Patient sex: F
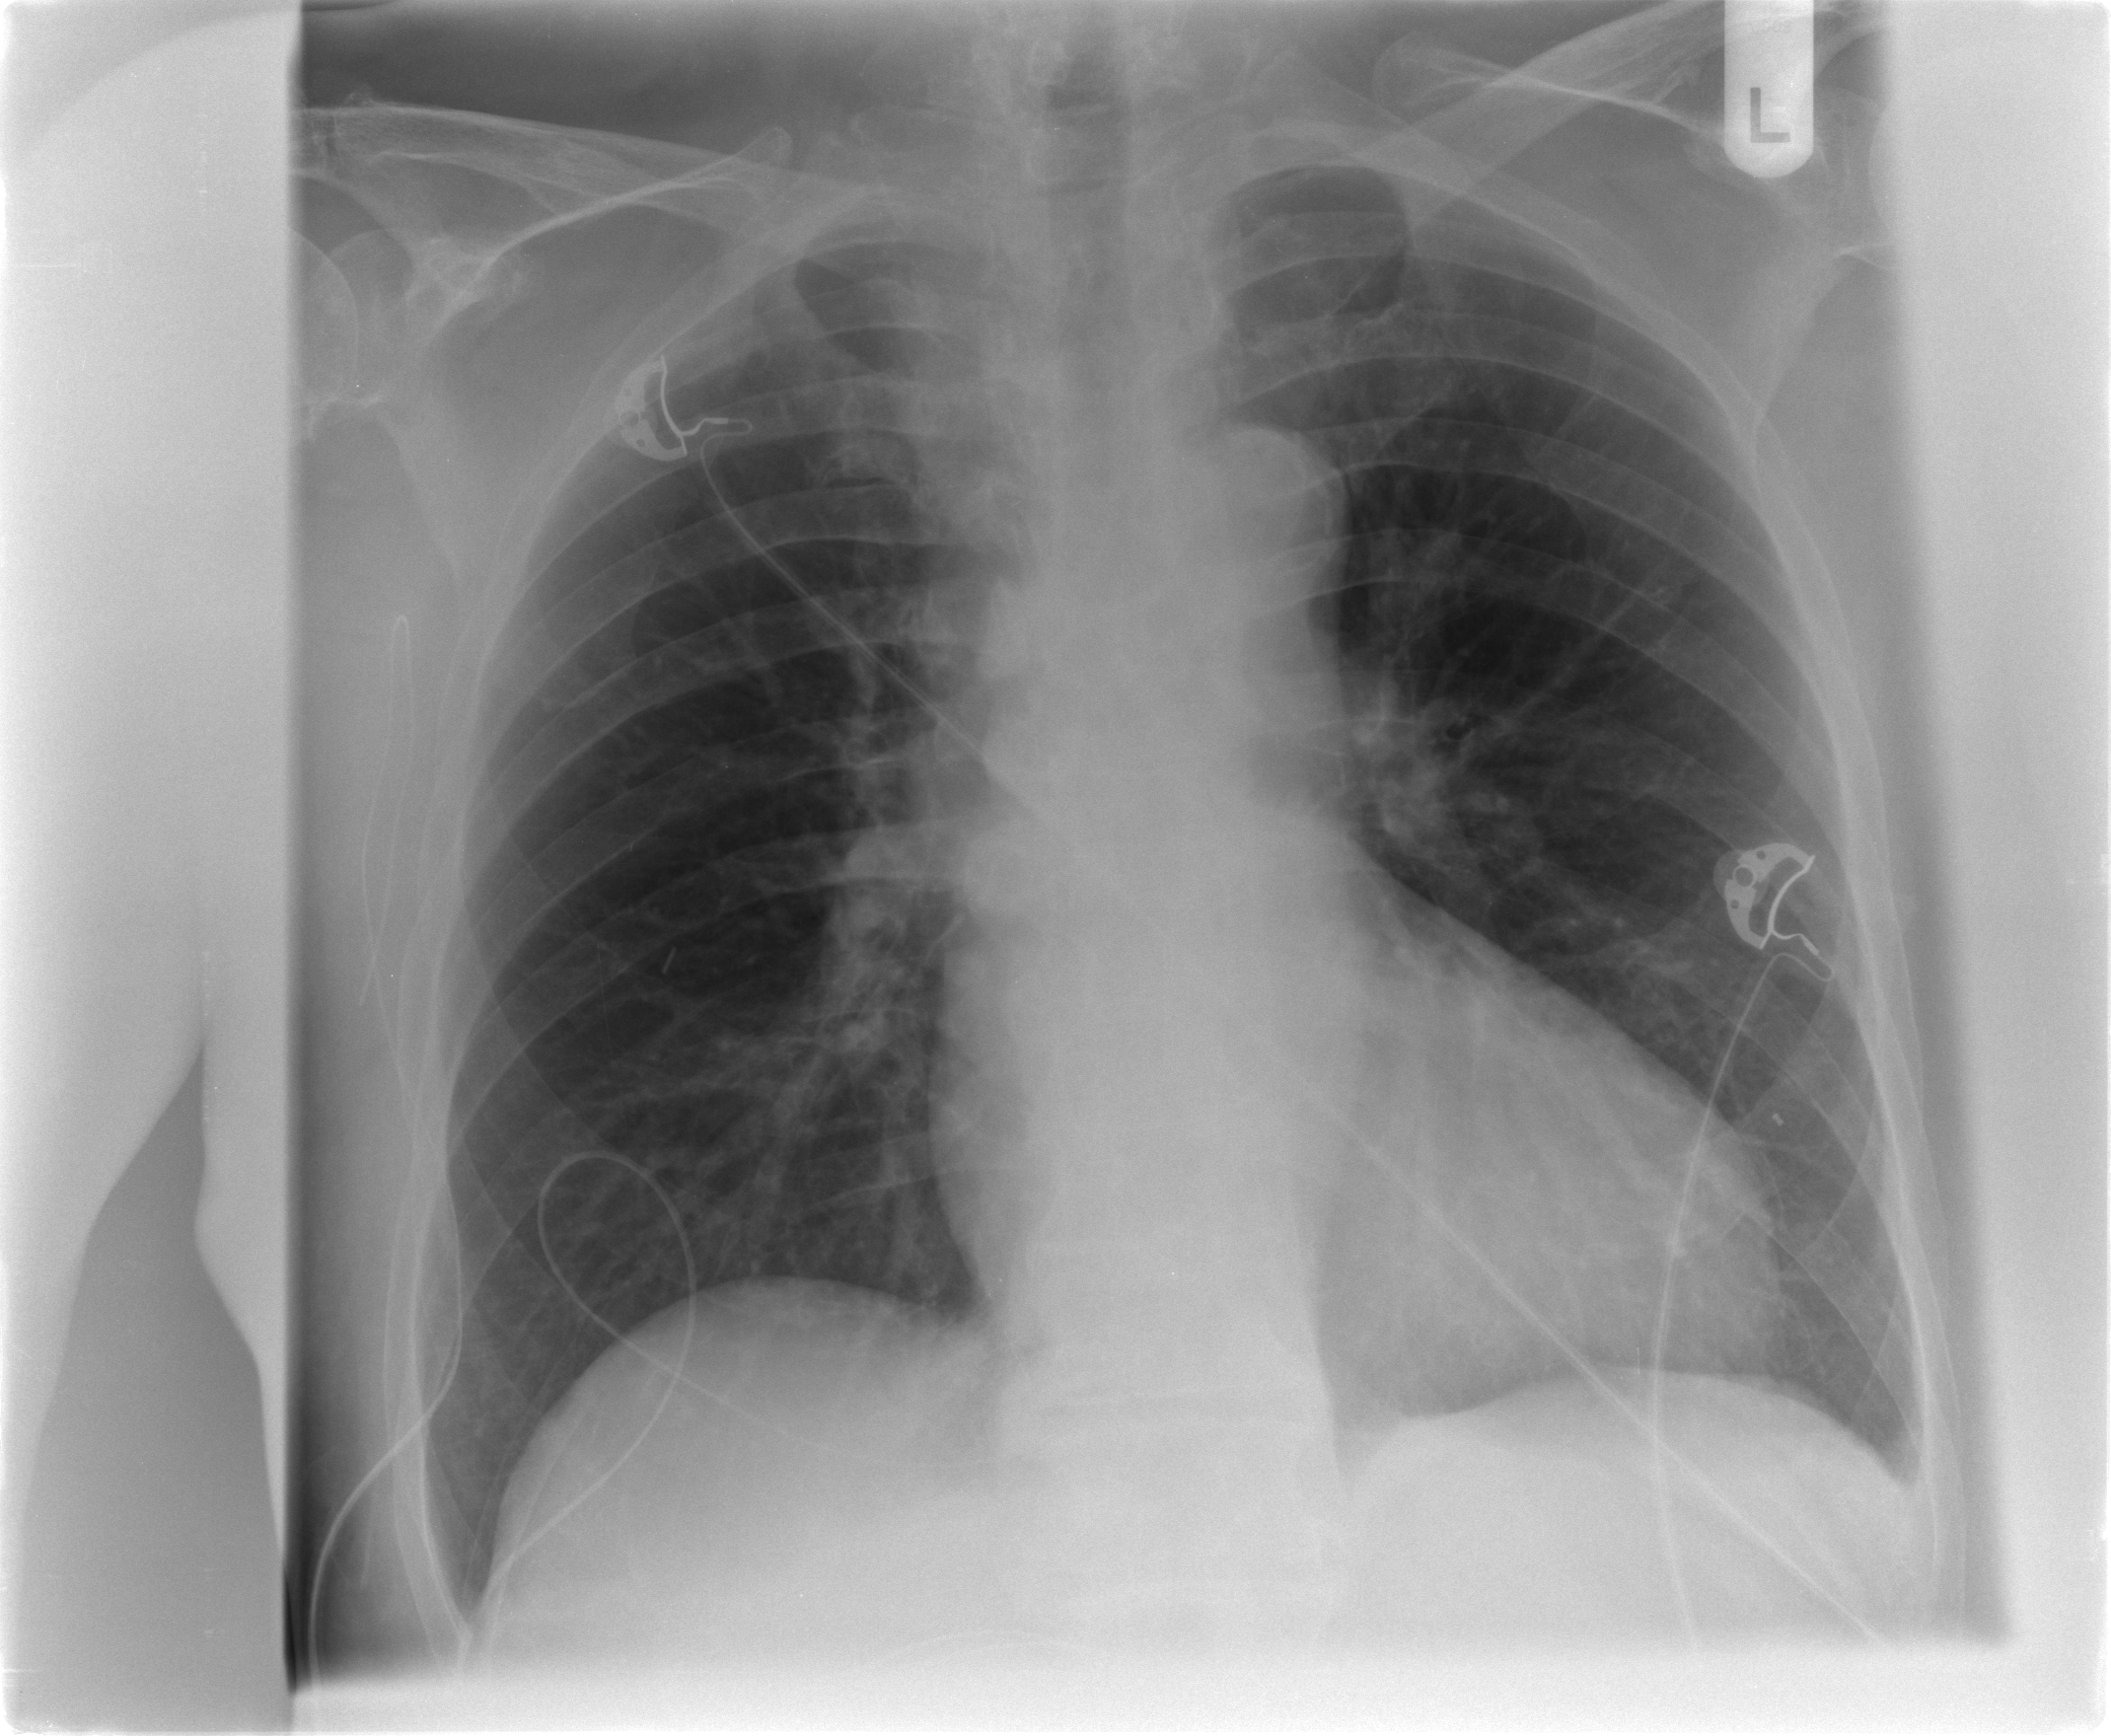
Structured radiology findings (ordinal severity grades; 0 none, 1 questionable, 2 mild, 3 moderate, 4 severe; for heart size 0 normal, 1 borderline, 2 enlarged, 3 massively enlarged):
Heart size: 1
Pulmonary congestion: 2
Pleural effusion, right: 0
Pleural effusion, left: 1
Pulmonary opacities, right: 0
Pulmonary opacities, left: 0
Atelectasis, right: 2
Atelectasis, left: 1